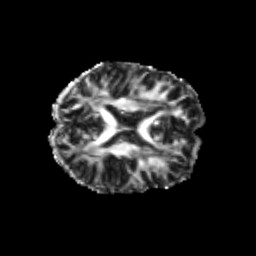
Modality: FA
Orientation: axial
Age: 29
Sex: male
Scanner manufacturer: siemens
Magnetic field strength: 3 T
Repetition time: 3.5 s
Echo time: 0.104 s